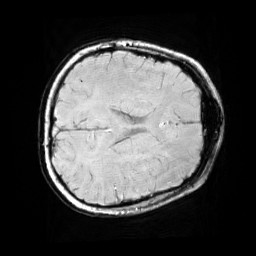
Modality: SWI
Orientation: axial
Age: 11
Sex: male
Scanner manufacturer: siemens
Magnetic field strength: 3 T
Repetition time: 0.027 s
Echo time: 0.02 s